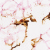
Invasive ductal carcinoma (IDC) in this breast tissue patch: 0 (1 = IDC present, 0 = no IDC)